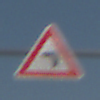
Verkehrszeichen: KurveLinks
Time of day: MorningAfternoon
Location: Outdoor (Special)
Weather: Clear
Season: NotSpecified
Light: Natural